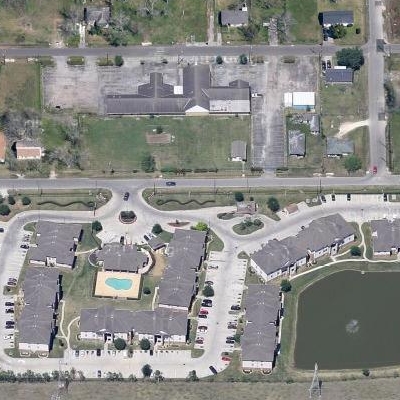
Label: Resident